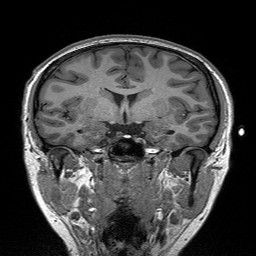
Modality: T1w
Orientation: sagittal
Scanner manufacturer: siemens
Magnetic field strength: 3 T
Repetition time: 2.3 s
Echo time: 0.00298 s